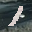
Label: 1